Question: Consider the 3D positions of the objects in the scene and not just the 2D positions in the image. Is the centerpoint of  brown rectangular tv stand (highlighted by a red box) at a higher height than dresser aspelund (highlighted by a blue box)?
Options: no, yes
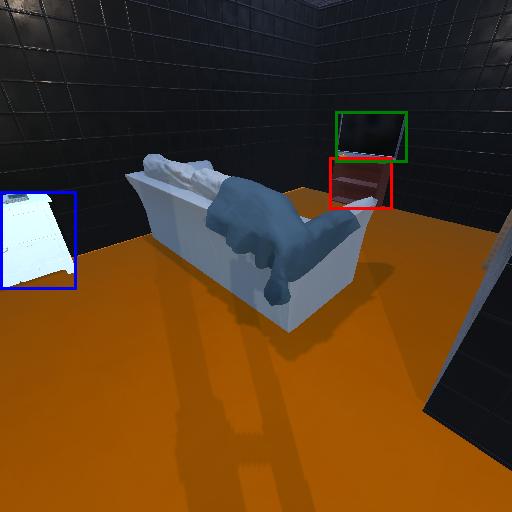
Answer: no